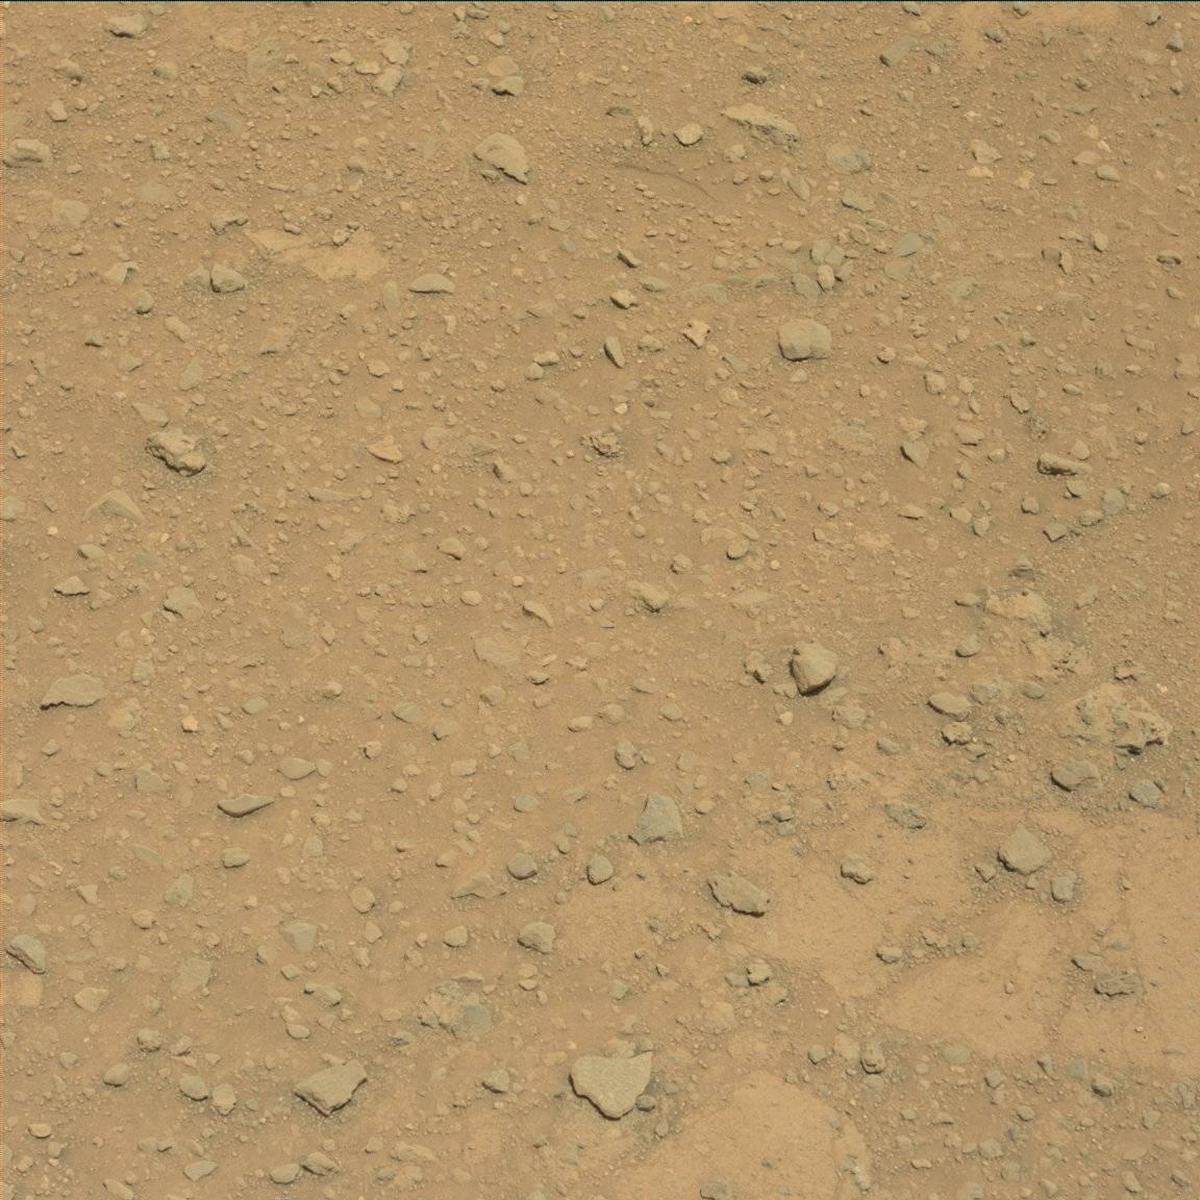
Terrain classes present: Bedrock, Rock, Sand / Soil